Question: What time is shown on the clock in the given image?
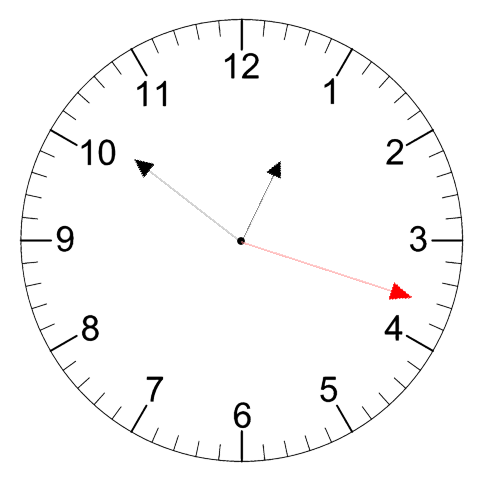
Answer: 12:51:18